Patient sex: M
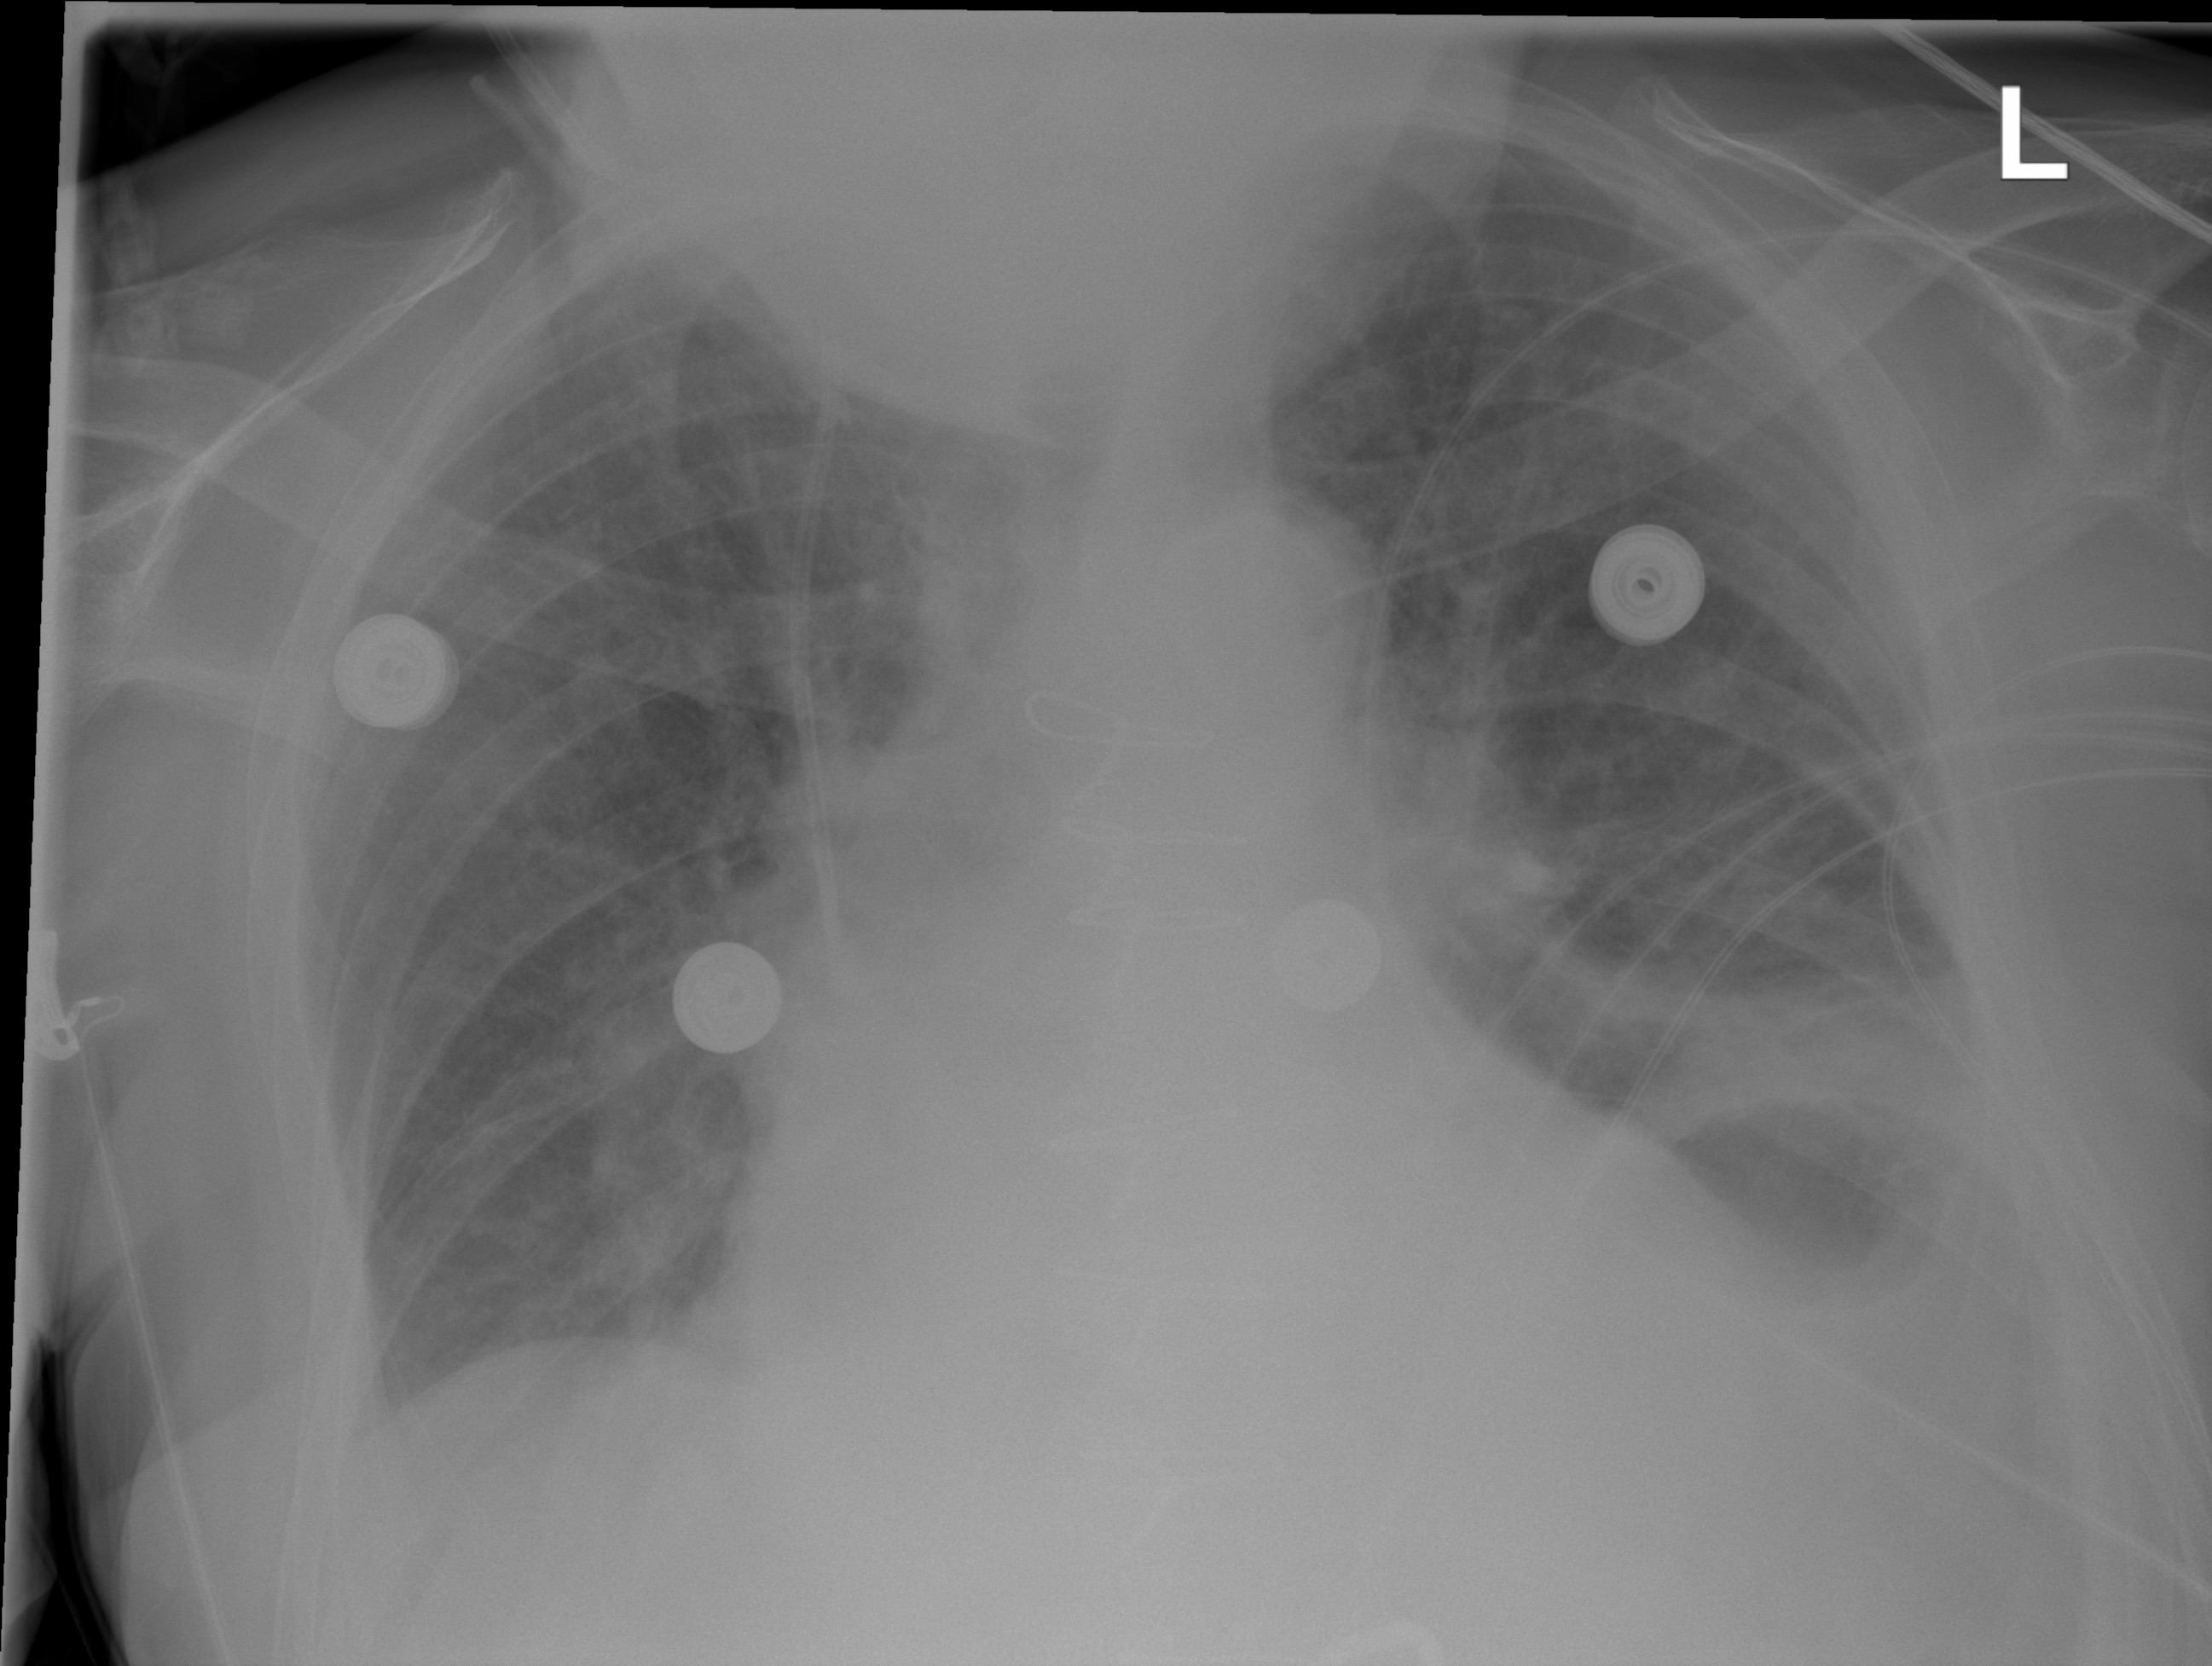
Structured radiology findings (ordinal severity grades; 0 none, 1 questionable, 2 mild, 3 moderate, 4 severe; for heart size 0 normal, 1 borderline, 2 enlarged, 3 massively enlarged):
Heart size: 1
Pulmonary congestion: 0
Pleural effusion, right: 0
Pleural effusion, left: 2
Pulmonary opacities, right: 0
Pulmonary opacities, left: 0
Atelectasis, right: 0
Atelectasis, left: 2